Question: I'm trying to set the <URL> property using a powershell script, but I'm trying to use a slightly different syntax than what I've seen in code samples.
Here's one way to do according to <URL>:
'''
Clear-ItemProperty $iisAppPoolName -Name Recycling.periodicRestart.schedule
Set-ItemProperty $iisAppPoolName -Name Recycling.periodicRestart.schedule '
-Value @{value="01:00:00"}
'''
However, I already have a block of code where I'm setting properties on the '$appPool' itself like this:
'''
$appPool = New-WebAppPool $iisAppPoolName
$appPool.managedPipelineMode = "Classic"
$appPool.managedRuntimeVersion = "c4.0"
$appPool.recycling.periodicRestart.time = [TimeSpan]"00:00:00"
$appPool | Set-Item
'''
Which works fine, so I'd like to add the following line:
'''
$appPool.recycling.periodicRestart.schedule = @{value="01:00:00"}
'''
But I can't get the syntax for '@{value="01:00:00"}' to take. The 'schedule' property is expecting a hashtable which is what I'm passing it.

Any ideas?
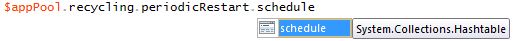
Answer: It's interesting that you're seeing it as a '[Hashtable]'. I see it as a '[Microsoft.Iis.Powershell.Framework.ConfigurationElement]'.
It has a method called '.UpdateCollection()' which expects a '[PSObject[]]', so it's looking for an array of objects.
The thing is, calling that method, whether on a pool object returned from 'New-WebAppPool' or from 'Get-Item IIS:\AppPools\ExistingPool', results in an error stating that it's read only.
I tried replacing the entire '.Collection' with a new arraylist with timespan objects added to it, and I got no errors, but it didn't set the values.
I also tried creating a ConfigurationElement object, but it seems to have no constructor, so it's probably a private class somewhere in the code.
I'm not saying there's to do it like you want, but it seems like you'll be best off just using 'Set-ItemProperty' as it seems that some of these attributes were designed to be updated only through the PS Provider.